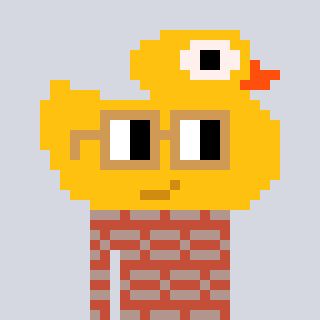
a pixel art character with square brown glasses, a ducky-shaped head and a rust-colored body on a cool background